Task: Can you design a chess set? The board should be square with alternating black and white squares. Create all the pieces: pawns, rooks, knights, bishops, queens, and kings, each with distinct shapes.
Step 3086:
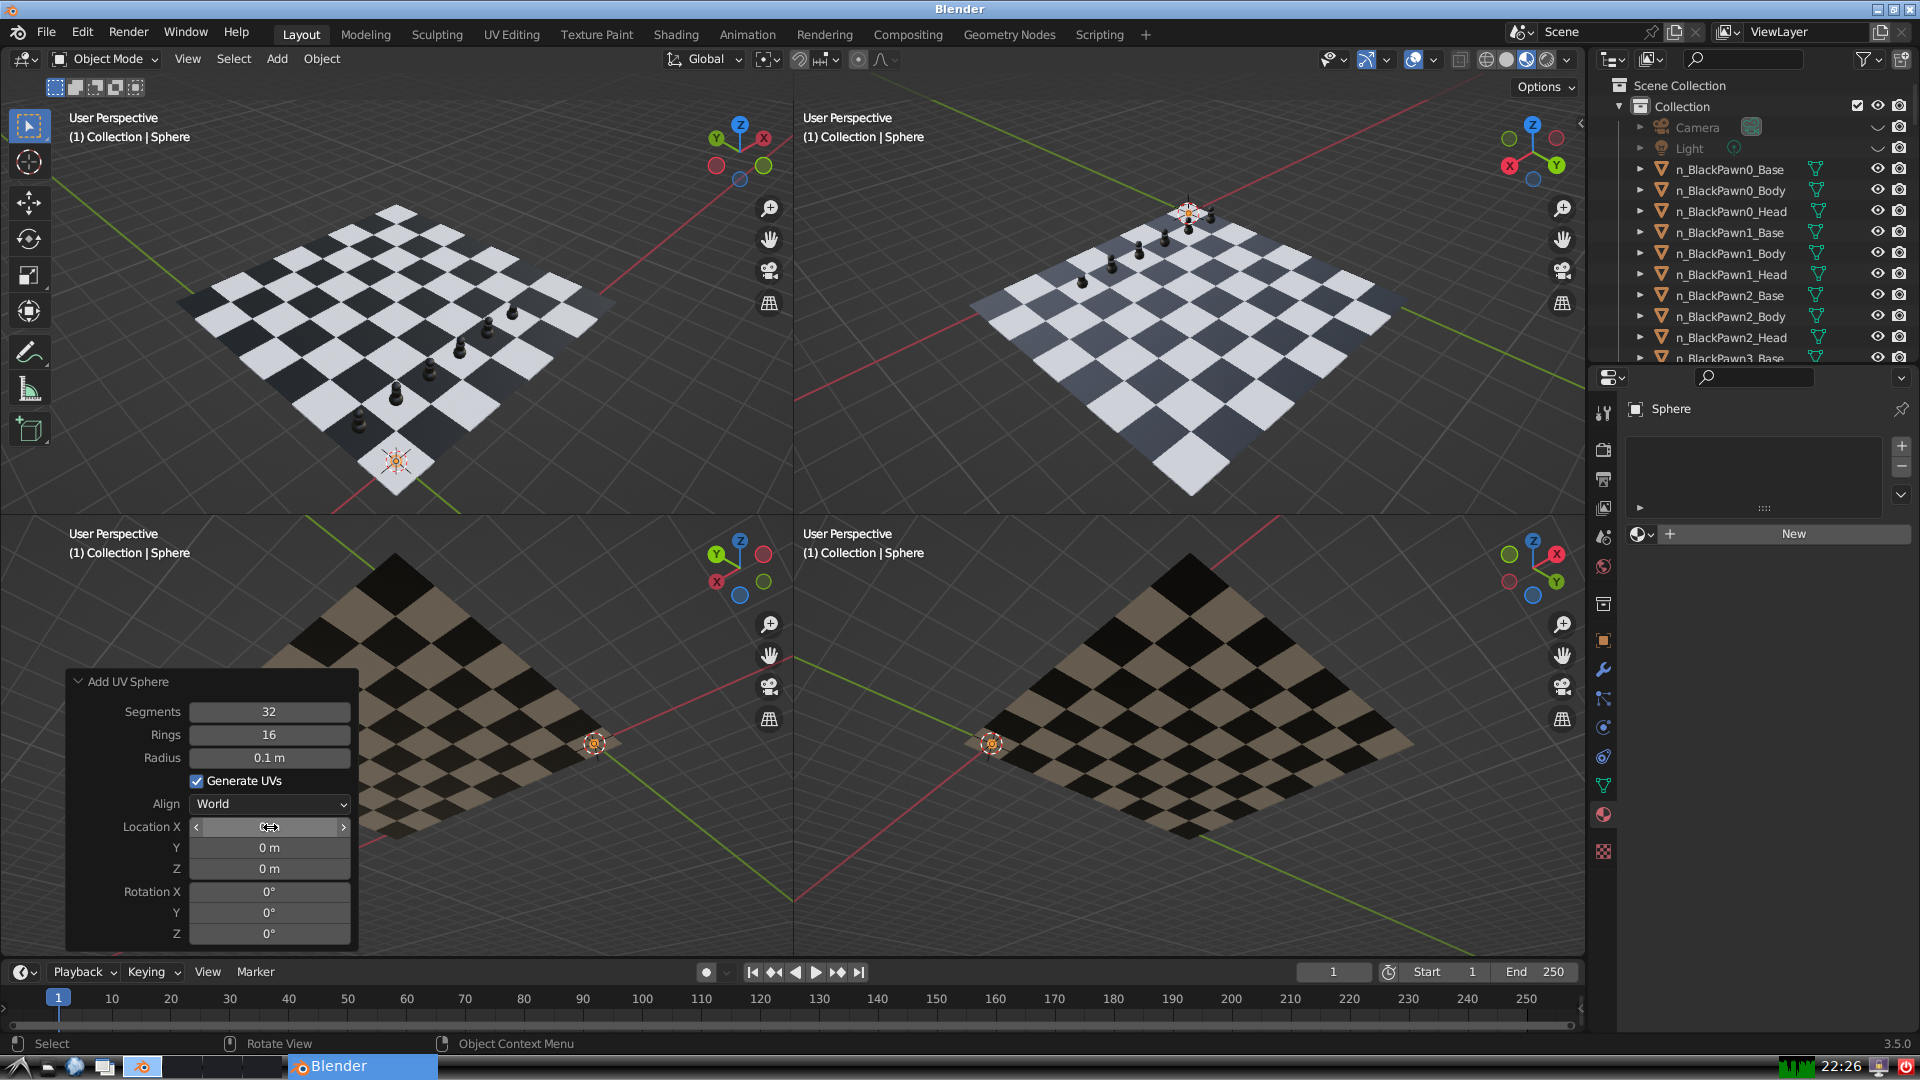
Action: click: no